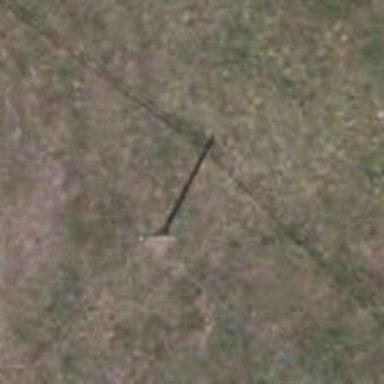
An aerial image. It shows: Minor power line.